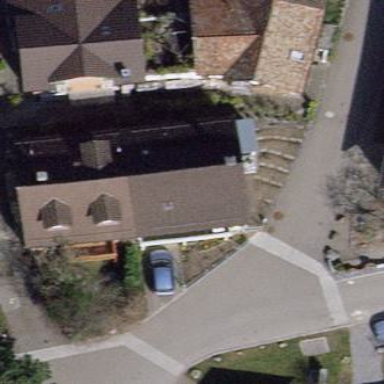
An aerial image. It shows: Terrace building.